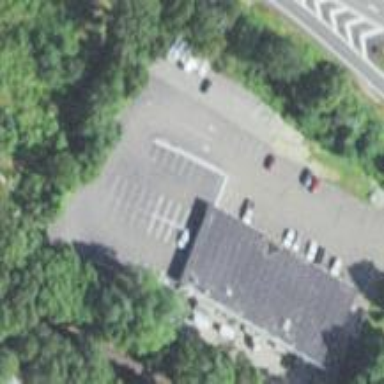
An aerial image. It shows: Commercial building that serves as shop or office.